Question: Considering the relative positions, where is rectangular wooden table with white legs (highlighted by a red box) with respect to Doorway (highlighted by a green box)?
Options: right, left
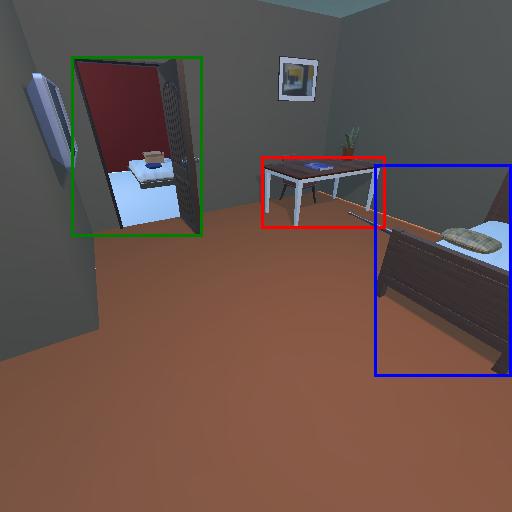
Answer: right